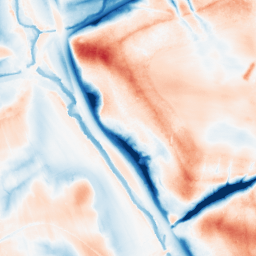
Category: edge_preserving
Decomposition family: guided
Decomposition parameters: radius: 16
eps: 0.1
Upsampling method: bicubic_16x
Upsampling parameters: scale: 16
Upsampling scale: 16